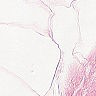
Metastatic tissue present: no